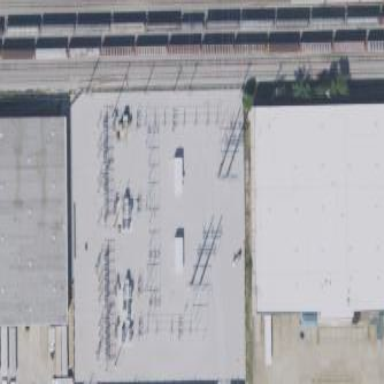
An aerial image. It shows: Distribution level power substation.